Field crop: maize
Growth stage: 1
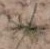
Species: salsola